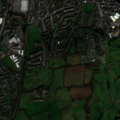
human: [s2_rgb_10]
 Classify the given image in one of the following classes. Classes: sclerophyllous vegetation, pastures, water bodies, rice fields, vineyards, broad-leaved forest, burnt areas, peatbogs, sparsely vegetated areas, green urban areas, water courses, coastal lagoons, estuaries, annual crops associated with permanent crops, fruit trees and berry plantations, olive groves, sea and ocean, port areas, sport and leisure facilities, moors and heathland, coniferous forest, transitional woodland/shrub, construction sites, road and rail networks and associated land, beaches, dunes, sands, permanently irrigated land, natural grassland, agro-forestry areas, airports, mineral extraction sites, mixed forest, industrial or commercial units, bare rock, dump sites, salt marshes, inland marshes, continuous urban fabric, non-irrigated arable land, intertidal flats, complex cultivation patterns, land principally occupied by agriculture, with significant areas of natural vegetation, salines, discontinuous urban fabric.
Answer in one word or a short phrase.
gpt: continuous urban fabric, discontinuous urban fabric, port areas, mineral extraction sites, sport and leisure facilities, pastures